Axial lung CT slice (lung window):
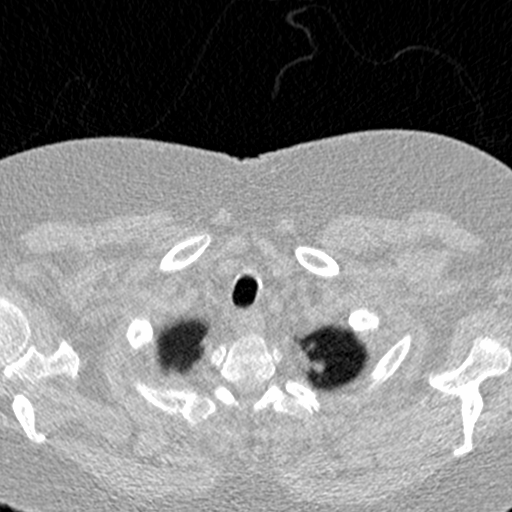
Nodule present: yes
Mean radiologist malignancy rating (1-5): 3